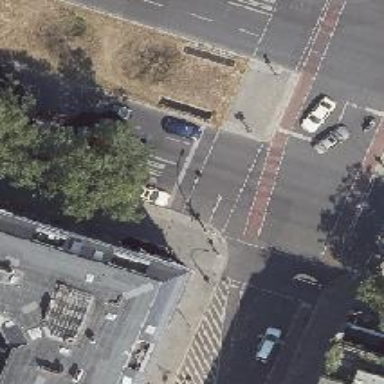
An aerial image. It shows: Secondary road with asphalt surface. There is parallel on-street parking on the right lane.